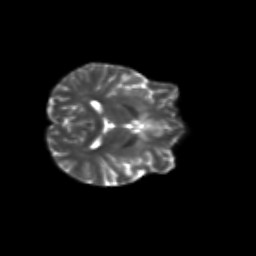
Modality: T2w
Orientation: axial
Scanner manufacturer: siemens
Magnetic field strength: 3 T
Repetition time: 9.2 s
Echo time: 0.084 s